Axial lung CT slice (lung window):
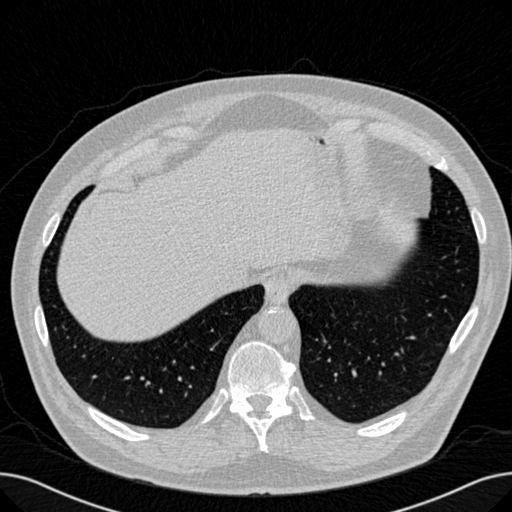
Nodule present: no